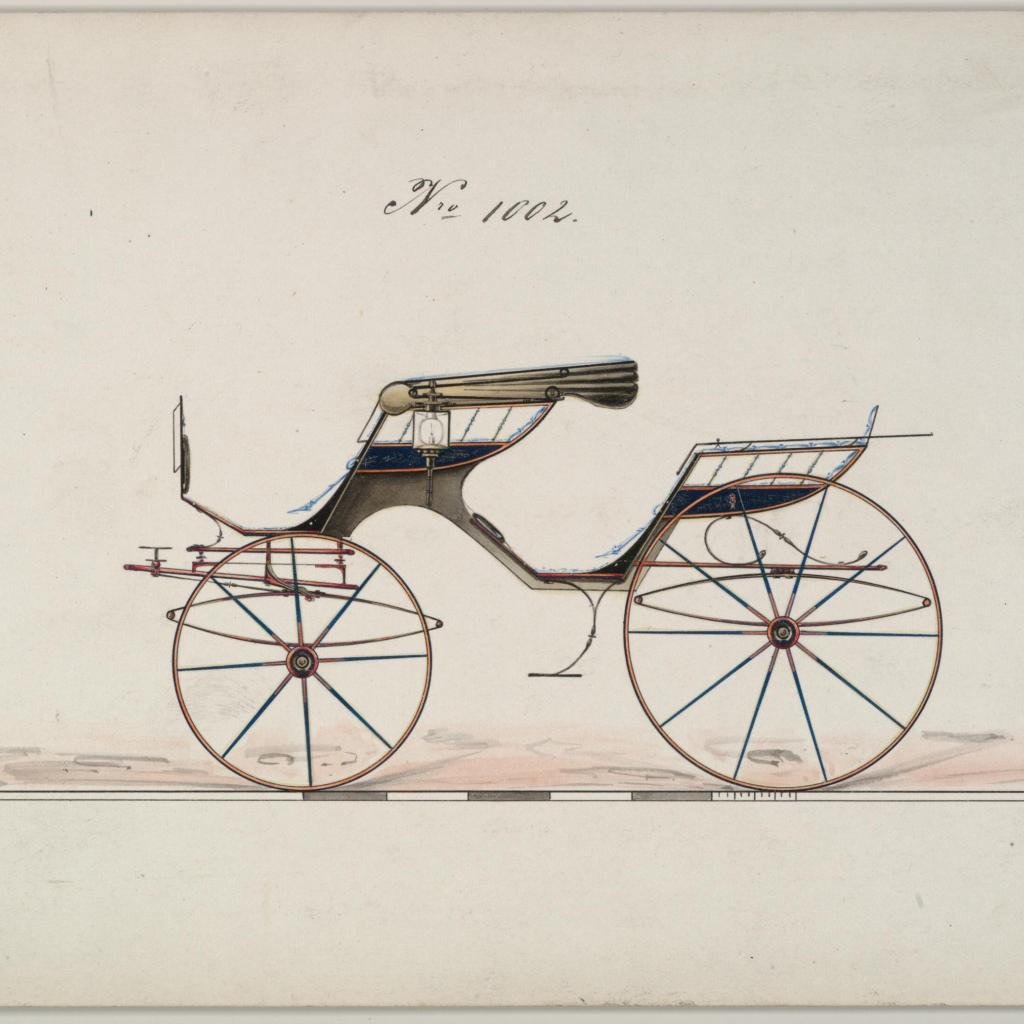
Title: Design for Phaeton, no. 1002
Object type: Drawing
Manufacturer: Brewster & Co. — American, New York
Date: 1850–74
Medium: Pen an black ink, watercolor and gouache
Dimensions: sheet: 6 x 9 5/16 in. (15.2 x 23.7 cm)
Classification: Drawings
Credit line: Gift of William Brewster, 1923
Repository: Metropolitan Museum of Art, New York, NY